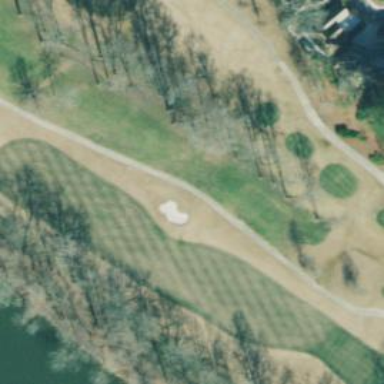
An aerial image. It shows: Golf fairway surrounded by grass.